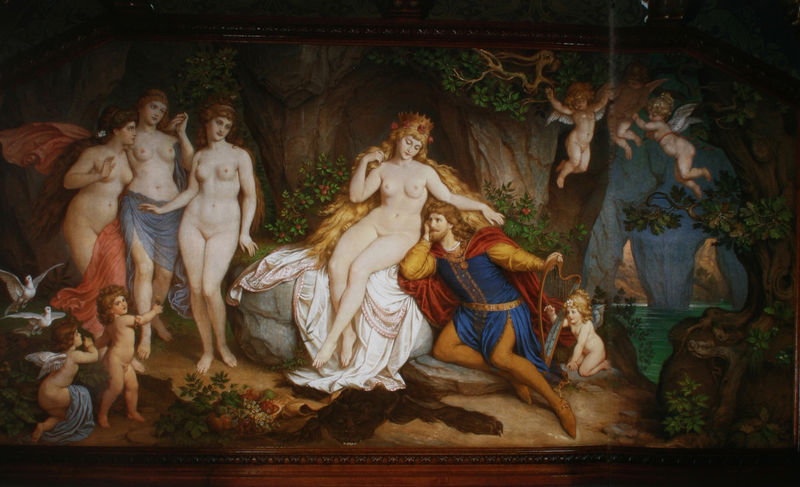
Titel: Tannhäuser im Venusberg entsprechend der ersten Szene von Wagners "Tannhäuser"
Künstler: Joseph Aigner
Standort: Schwangau
Institution: Schloss Neuschwanstein
Schlagwörter: blau, flügel, gemälde, haut, körper, laub, lendenschurz, mann, nackt, schatten, umhang, weiß, akte, bäume, frauen, grün, landschaft, ocker, see, äste, braun, brust, busen, haar, licht, orange, schwarz, szene, gürtel, rot, schleier, tuch, beige, bart, blond, inkarnat, vollbart, öl, natur, zweige, gewässer, boden, haare, gewänder, musik, pflanzen, wald, fliegen, engel, früchte, ranken, fell, brüste, liebe, ruhe, idylle, rast, könig, grazien, weiblich, nabel, faltenwurf, brustwarzen, scham, leiber, penis, lendentuch, tauben, knien, allegorie, ritter, jagd, sänger, rinde, märchen, wams, eros, grotte, harfe, reben, amor, putten, putti, löwenfell, tieger, orpheus